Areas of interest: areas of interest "Ansteel Museum"
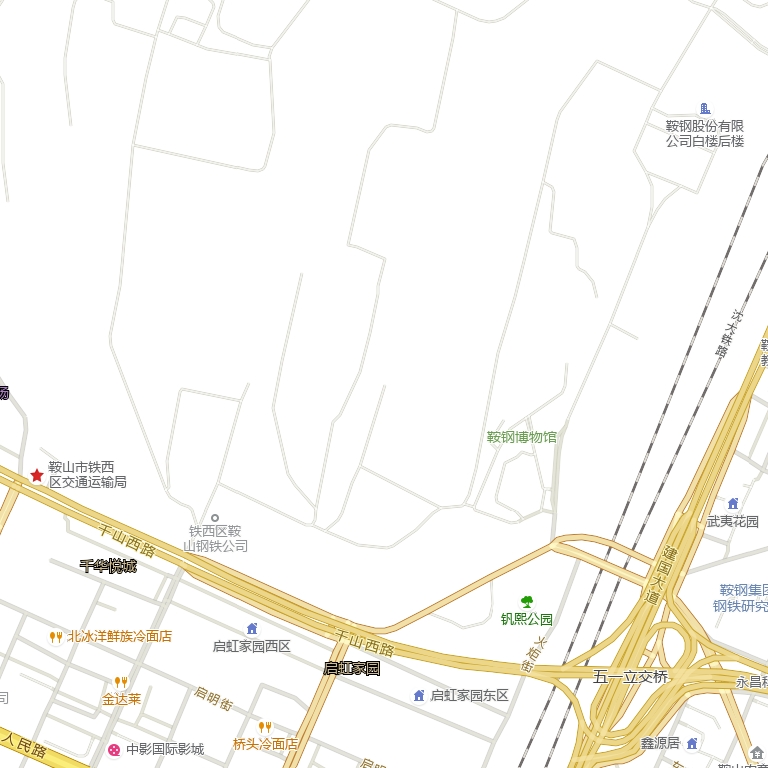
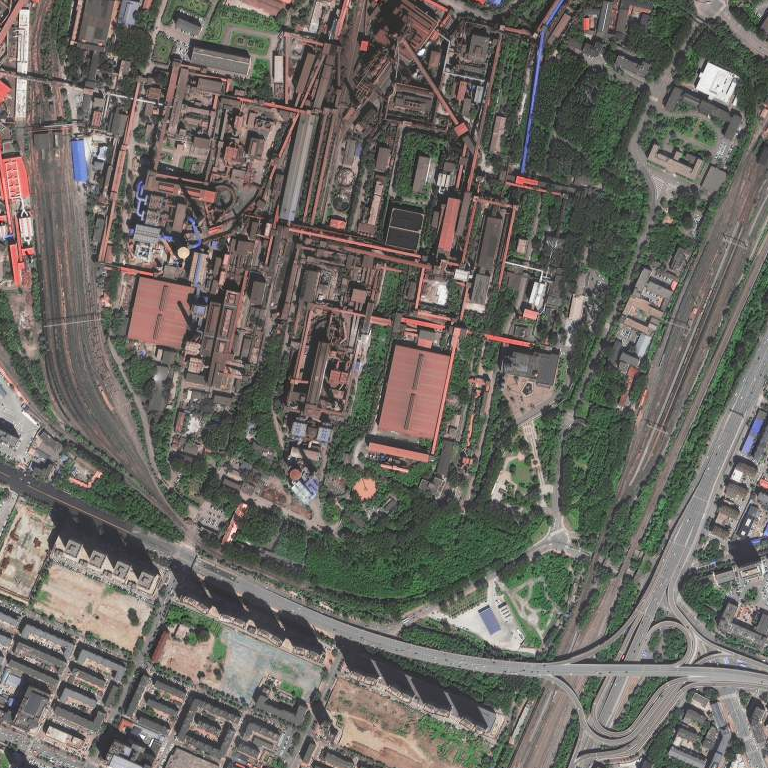